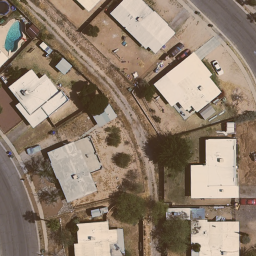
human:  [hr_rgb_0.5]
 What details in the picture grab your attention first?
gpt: medium residential